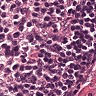
Metastatic tissue present: no